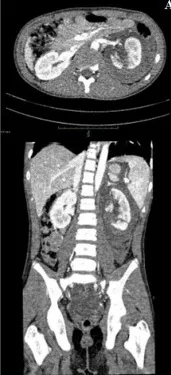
Evaluation and clinical findings in the third patient A) initial CT scan showed laceration of left kidney with a form of shattered kidney: coronal view (upper), axial view (lower);. 1-week urgent CT scan evaluation left kidney hematoma with a decrease of renal function secretion was found without any active bleeding, and ,leakage: coronal view (upper), axial view (lower).
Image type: radiology (ct)